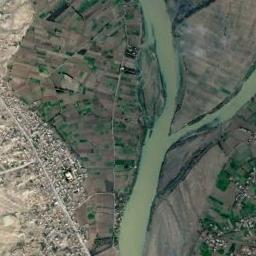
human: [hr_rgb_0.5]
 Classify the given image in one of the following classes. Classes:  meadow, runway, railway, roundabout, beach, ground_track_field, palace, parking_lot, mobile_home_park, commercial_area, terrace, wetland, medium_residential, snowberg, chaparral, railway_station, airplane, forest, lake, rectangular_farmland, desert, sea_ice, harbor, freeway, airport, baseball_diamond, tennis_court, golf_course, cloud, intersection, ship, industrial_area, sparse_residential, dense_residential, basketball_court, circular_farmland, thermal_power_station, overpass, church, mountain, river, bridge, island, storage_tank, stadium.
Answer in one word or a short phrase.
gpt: river